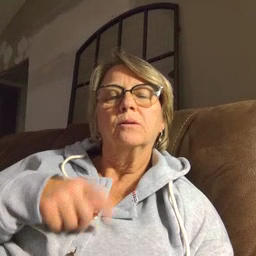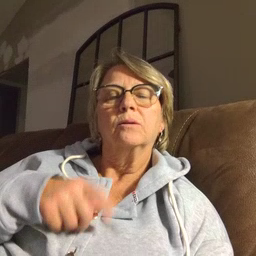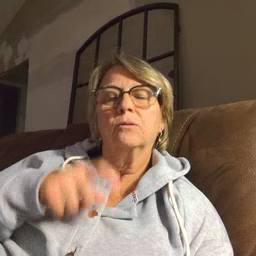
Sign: frenchfries